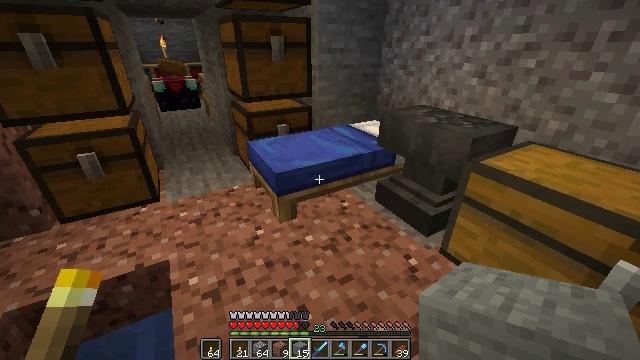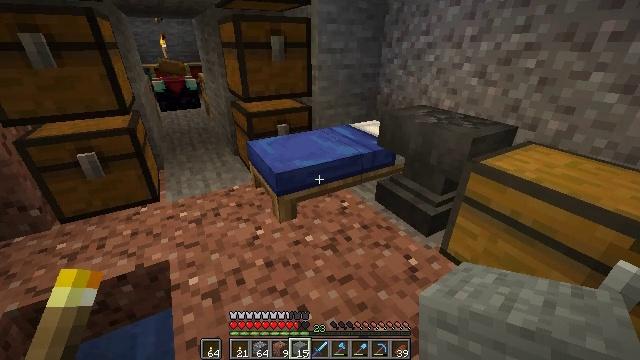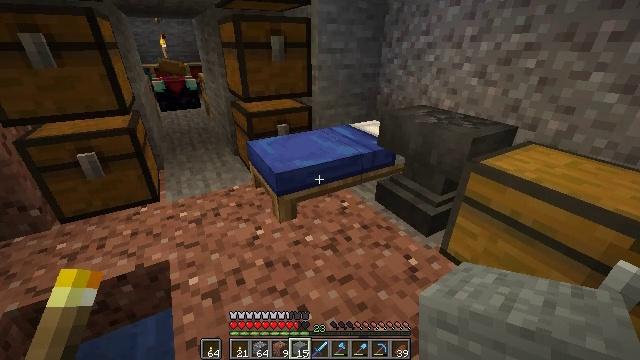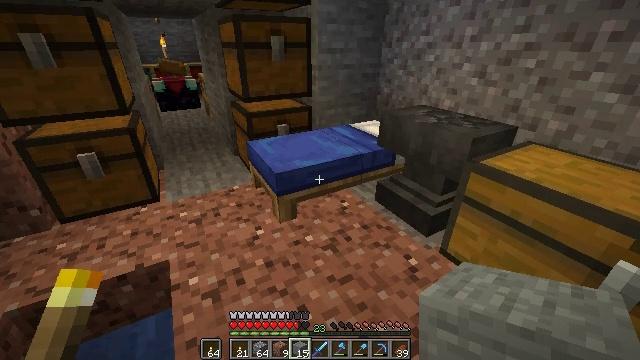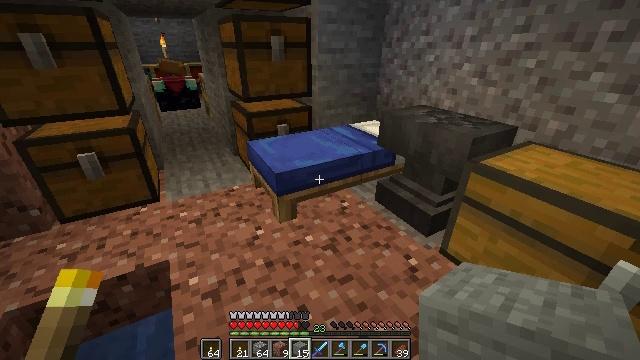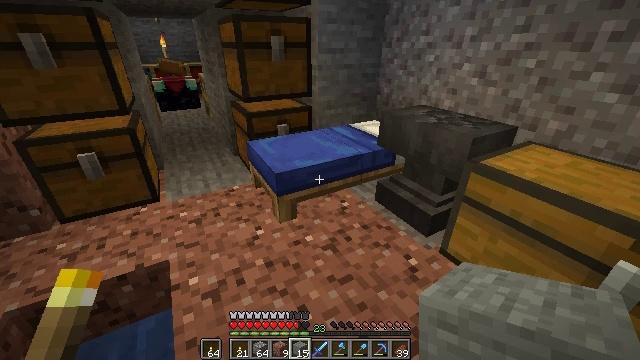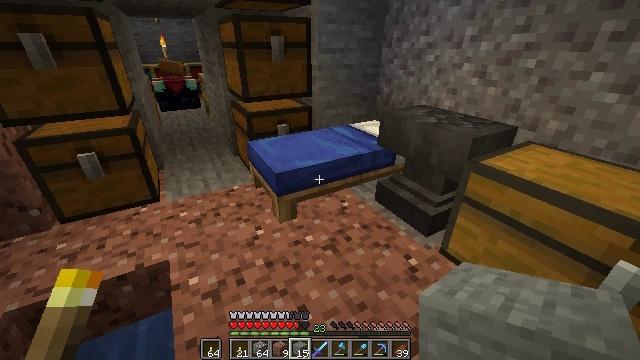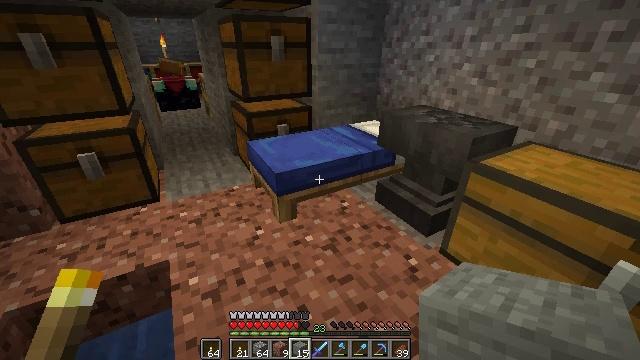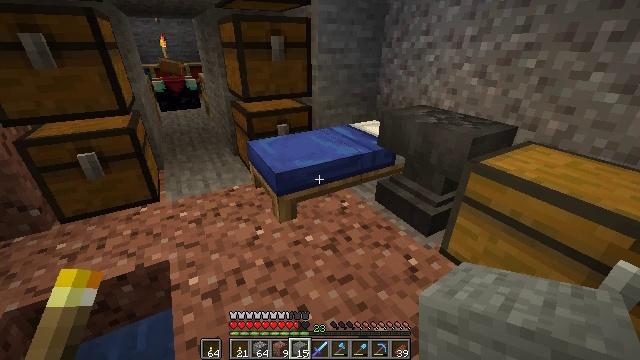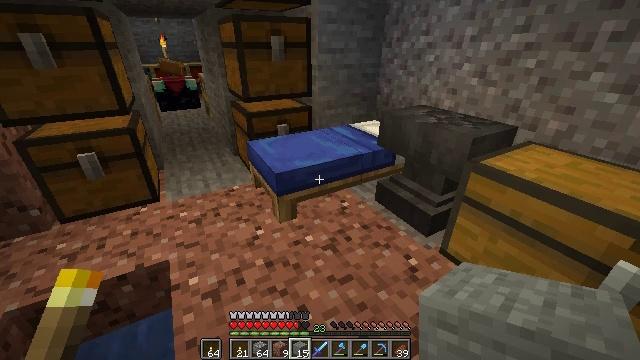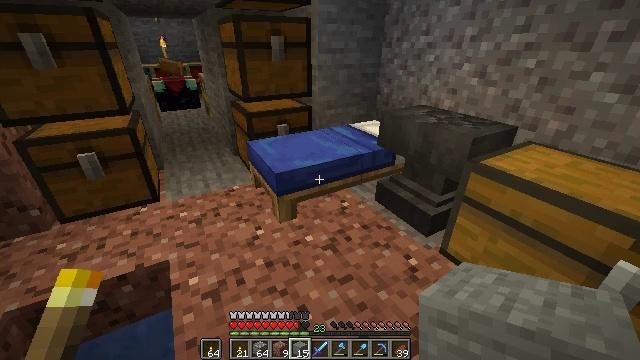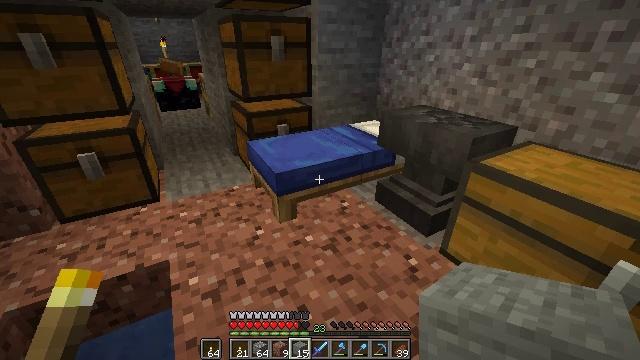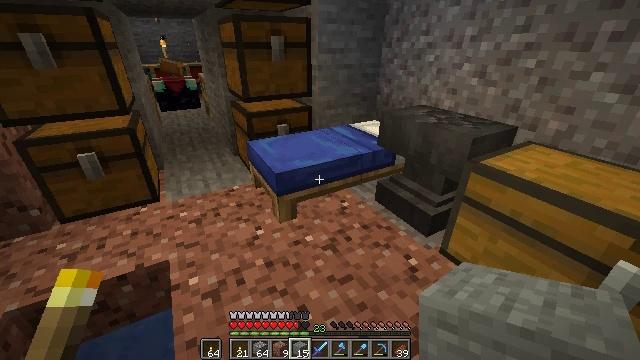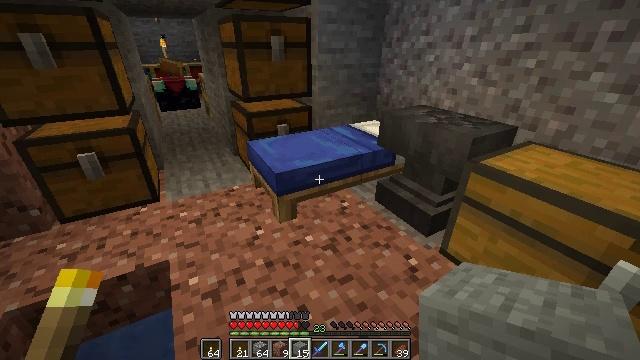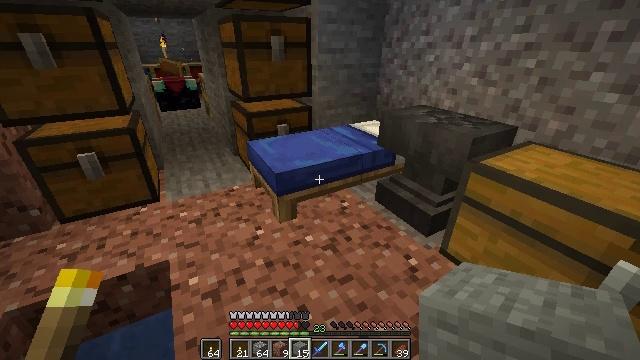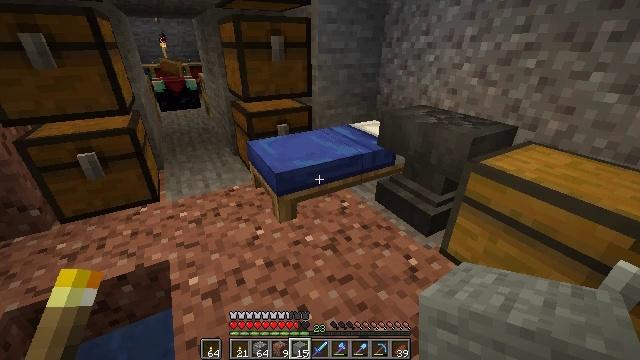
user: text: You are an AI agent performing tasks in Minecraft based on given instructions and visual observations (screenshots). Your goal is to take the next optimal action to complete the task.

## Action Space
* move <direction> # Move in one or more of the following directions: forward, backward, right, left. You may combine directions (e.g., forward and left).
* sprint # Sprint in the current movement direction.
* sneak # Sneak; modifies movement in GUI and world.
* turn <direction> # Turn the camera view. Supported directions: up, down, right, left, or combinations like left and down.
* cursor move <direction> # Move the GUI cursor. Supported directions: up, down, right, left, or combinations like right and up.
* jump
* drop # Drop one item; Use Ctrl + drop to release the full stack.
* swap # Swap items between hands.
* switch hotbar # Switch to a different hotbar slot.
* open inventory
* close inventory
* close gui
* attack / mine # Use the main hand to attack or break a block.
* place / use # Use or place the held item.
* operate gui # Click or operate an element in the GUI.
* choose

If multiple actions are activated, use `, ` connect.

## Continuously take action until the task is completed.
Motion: motion action
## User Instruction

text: Break the jungle slab to collect it.
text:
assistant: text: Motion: no_op
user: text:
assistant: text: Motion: no_op
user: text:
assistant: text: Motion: no_op
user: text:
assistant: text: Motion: no_op
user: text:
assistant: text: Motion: no_op
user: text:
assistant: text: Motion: no_op
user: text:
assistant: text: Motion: no_op
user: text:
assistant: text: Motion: no_op
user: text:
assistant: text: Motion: no_op
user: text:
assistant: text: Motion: no_op
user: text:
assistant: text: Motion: no_op
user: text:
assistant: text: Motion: no_op
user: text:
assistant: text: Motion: no_op
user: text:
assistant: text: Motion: no_op
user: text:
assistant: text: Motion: no_op
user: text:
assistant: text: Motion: no_op
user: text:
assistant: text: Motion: no_op
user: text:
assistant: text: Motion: no_op
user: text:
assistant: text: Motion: no_op
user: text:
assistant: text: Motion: no_op
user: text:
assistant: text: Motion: no_op
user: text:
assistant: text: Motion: no_op
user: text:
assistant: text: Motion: no_op
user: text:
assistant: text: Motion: no_op
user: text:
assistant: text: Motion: no_op
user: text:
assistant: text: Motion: no_op
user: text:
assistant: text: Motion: no_op
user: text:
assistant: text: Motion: no_op
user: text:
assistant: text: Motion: no_op
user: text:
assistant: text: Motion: no_op